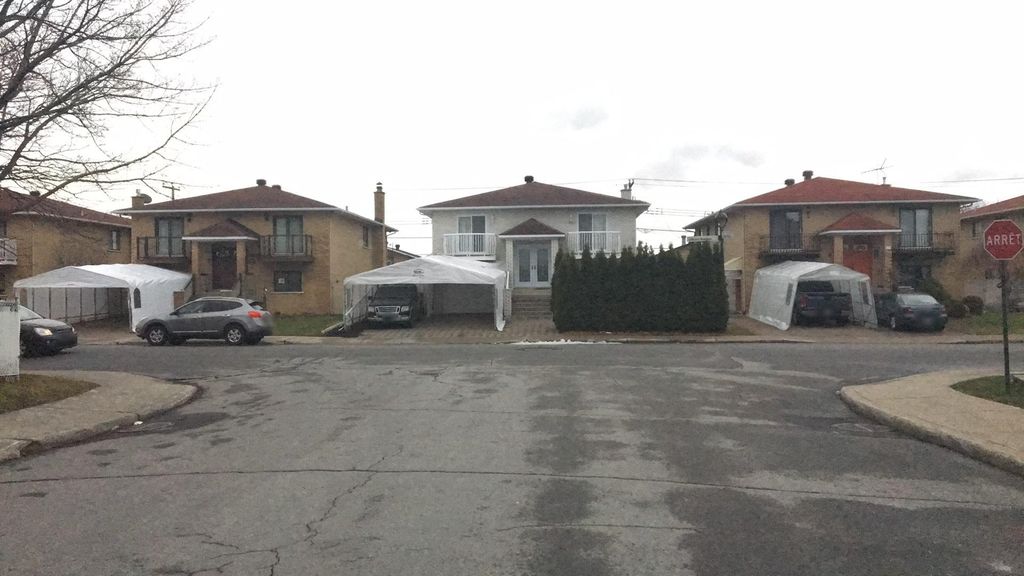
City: montreal